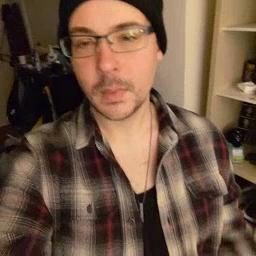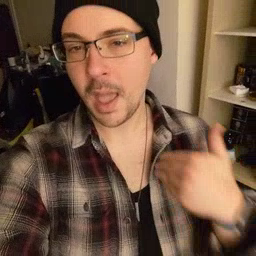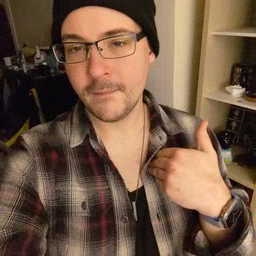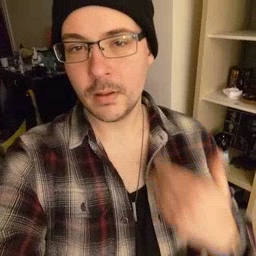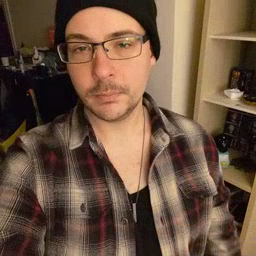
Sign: have